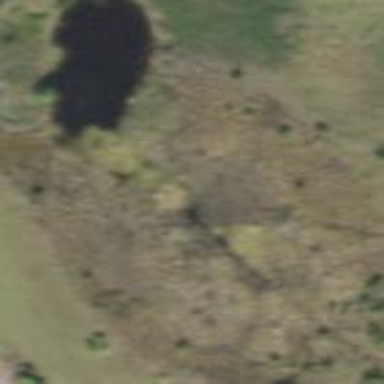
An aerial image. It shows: Marshy wetland area.